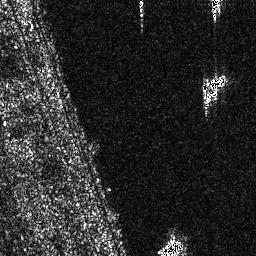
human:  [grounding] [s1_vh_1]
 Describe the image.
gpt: In the satellite image, there is  <ref>1 small ship </ref> <box>[[60, 93, 71, 99, 0]]</box> located at bottom,  <ref>1 medium ship </ref> <box>[[78, 28, 89, 41, 0]]</box> located at right.